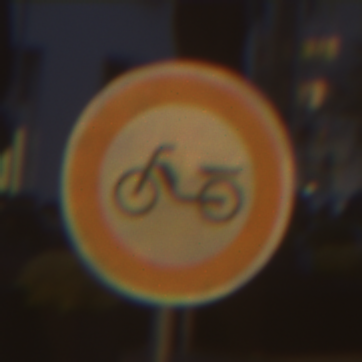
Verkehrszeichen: VerbotMofas
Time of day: Night
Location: Outdoor (Urban)
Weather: PartlyCloudy
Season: NotSpecified
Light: Artificial